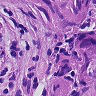
Metastatic tissue present: yes